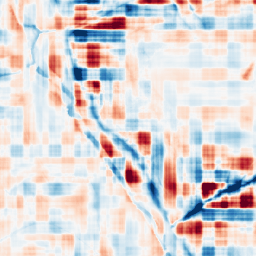
Category: wavelet
Decomposition family: wavelet_reverse_biorthogonal
Decomposition parameters: wavelet: rbio3.5
level: 5
Upsampling method: sinc_blackman
Upsampling parameters: scale: 2
kernel_size: 8
Upsampling scale: 2